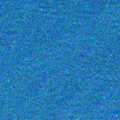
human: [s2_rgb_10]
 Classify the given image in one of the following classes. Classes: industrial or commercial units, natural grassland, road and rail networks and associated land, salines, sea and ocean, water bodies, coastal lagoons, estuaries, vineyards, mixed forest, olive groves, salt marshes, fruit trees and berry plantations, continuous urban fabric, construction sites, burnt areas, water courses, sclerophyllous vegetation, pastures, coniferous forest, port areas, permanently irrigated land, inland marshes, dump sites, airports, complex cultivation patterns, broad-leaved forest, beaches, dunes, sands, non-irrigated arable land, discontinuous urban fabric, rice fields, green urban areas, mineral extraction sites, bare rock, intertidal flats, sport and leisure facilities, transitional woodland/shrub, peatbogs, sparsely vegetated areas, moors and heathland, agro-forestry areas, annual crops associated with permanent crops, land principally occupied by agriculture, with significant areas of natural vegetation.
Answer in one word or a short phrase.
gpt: sea and ocean